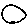
Label: circle